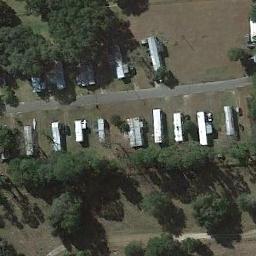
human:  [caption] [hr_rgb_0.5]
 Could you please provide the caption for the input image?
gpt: Behind the mobile homes park is a wood .

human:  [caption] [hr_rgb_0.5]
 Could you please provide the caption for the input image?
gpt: Many buildings of different shapes and sizes are in mobile home parks .

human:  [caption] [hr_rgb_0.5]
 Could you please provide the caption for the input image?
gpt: The mobile home park has some mobile homes along the road and some trees are also in the mobile home park .

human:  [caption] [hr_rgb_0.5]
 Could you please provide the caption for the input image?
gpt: The mobile home park is on the bare land next to the grass .

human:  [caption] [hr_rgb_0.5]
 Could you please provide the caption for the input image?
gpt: There are some buildings and green trees in the mobile home park .